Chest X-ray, PA view. Patient: 74 years old, sex F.
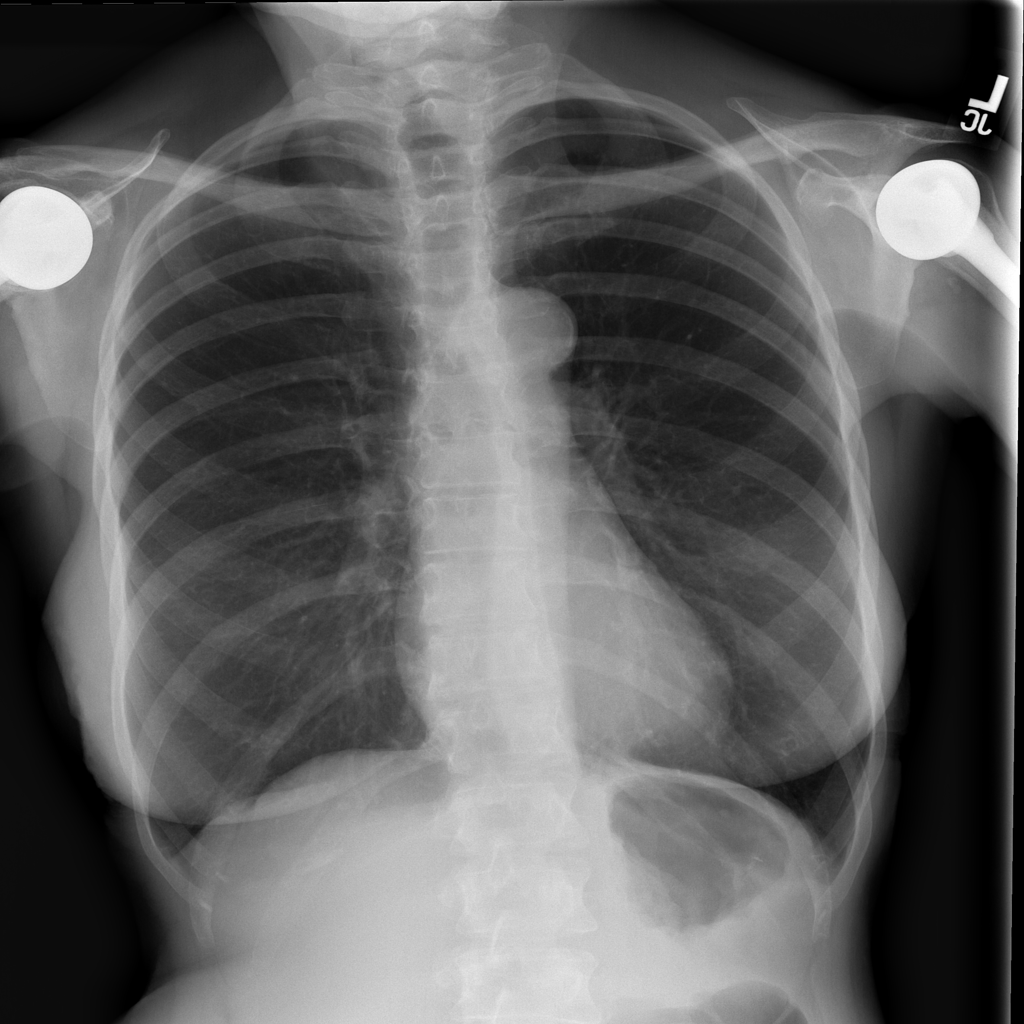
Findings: No Finding